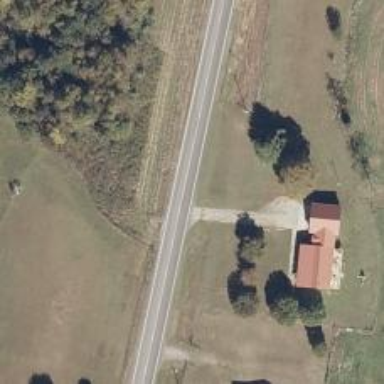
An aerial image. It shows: Driveway.